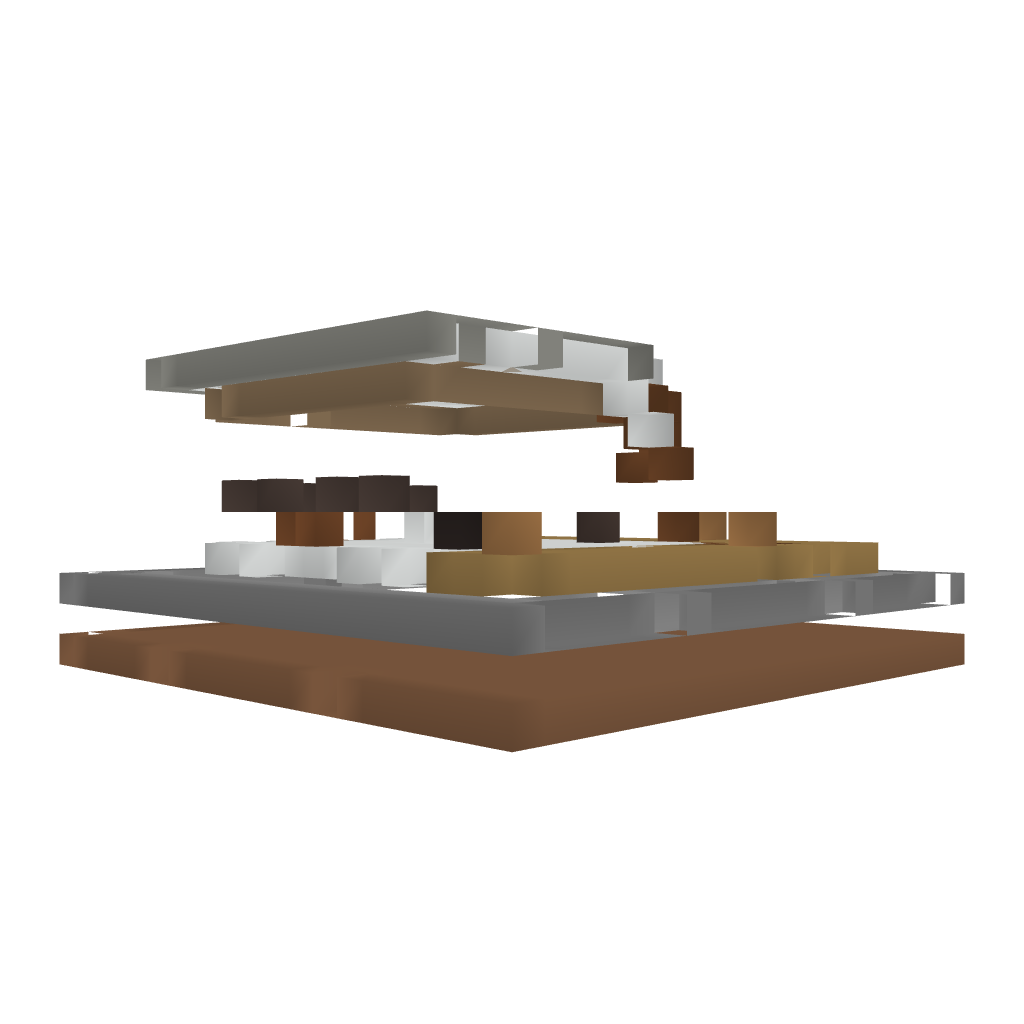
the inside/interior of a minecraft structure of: Cake Shop